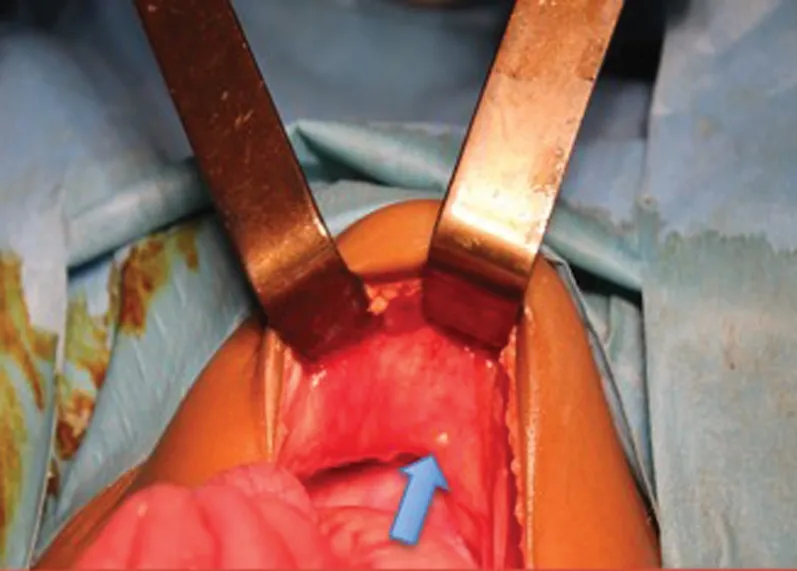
Granulations on the abdominal wall (see arrow).
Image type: medical_photograph (other_medical_photograph)